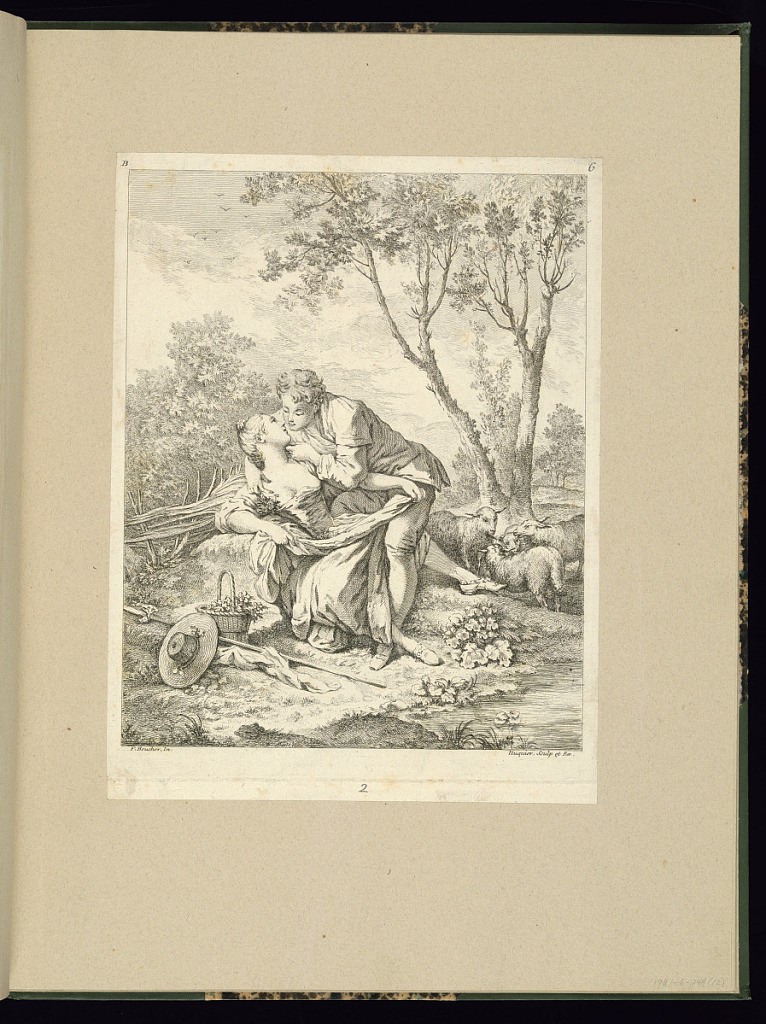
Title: A Couple Embracing in a Landscape
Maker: François Boucher, French, 1703–1770
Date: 1751
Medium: Etching on laid paper
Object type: Print
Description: A pastoral scene with a couple embracing in a landscape. A man standing over a woman who is seated on the ground. He has his arm around her and holds her chin with his left hand. Their faces are very close to each other, and their legs are intertwined. A basket of flowers, straw hat, and shepherd's crook lay on the ground to the left of the couple, with sheep in the background to the right. Trees, rolling hills and foliage in the background with a stream of water in the foreground to the right. The plate is signed and numbered.